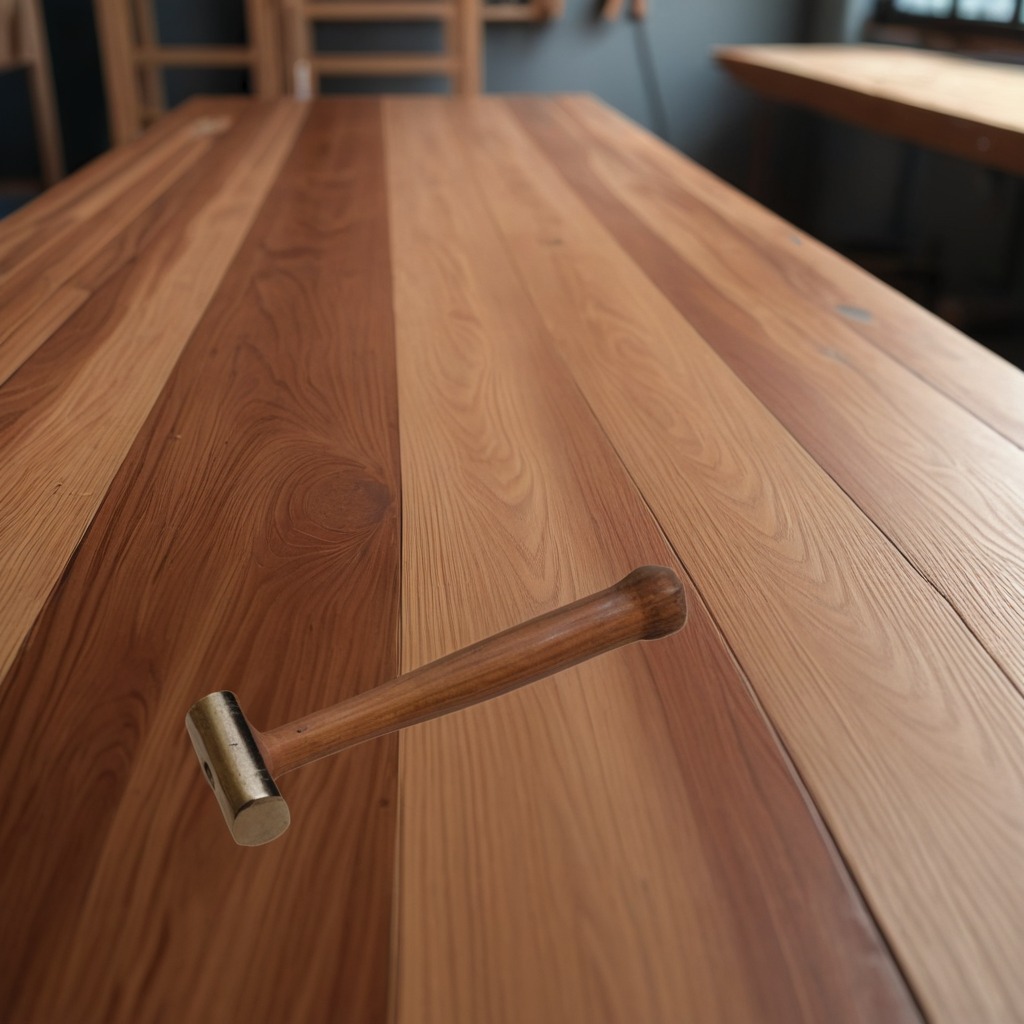
A hammer is lying on the wooden table in the carpentry studio.